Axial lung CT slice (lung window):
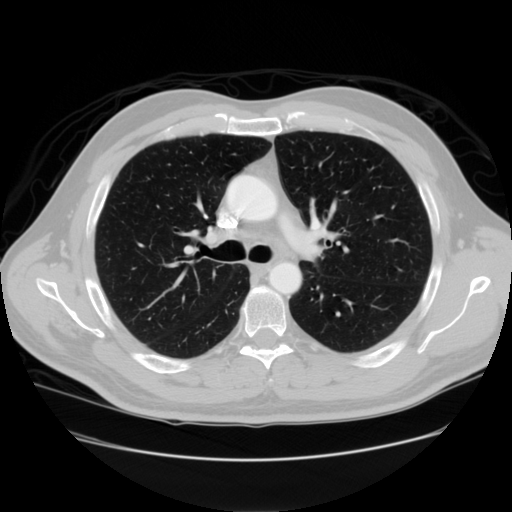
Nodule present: no